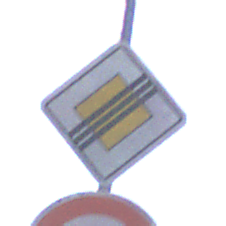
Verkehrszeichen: EndeVorfahrtsstrasse
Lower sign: Geschwindigkeit60
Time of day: MorningAfternoon
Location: Outdoor (RoadRail)
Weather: PartlyCloudy
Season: NotSpecified
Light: Natural